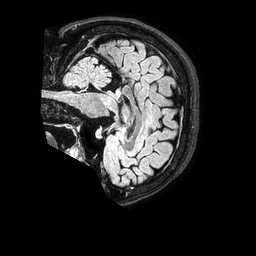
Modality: FLAIR
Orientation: sagittal
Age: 55
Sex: female
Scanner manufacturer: philips
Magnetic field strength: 1.5 T
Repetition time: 4.8 s
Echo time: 0.3 s